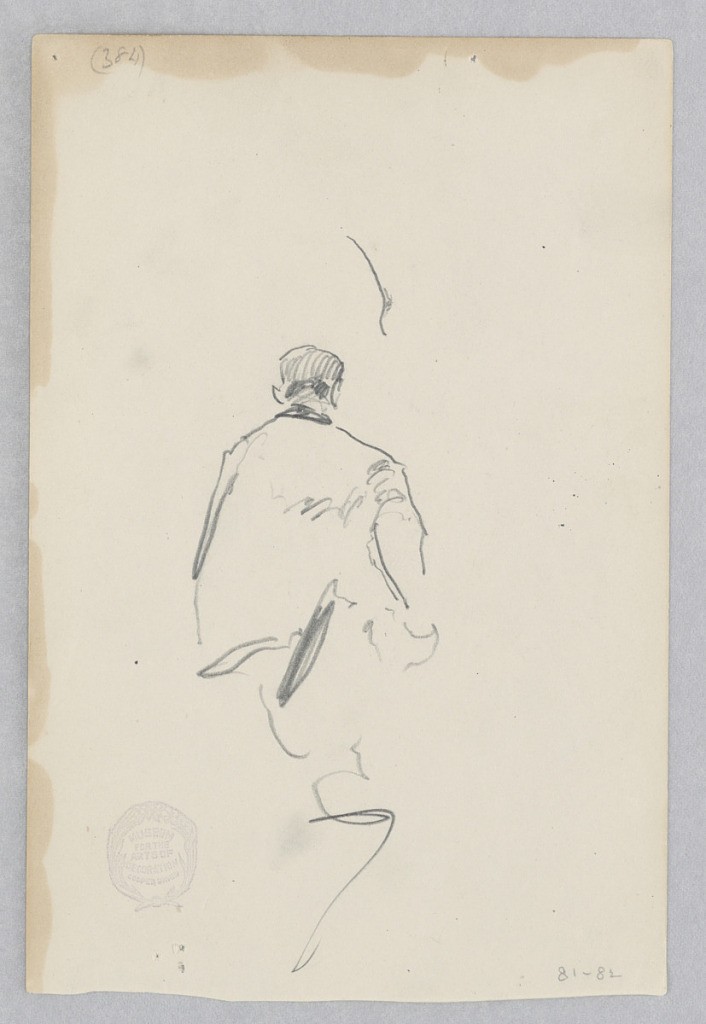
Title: Man
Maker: Robert Frederick Blum, American, 1857–1903
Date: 1881–1882
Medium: Graphite on wove paper
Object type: Drawing
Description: Partial sketch of a male figure.